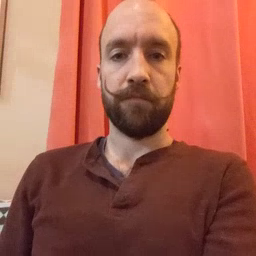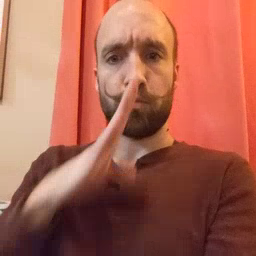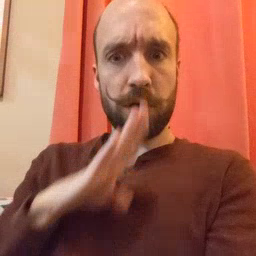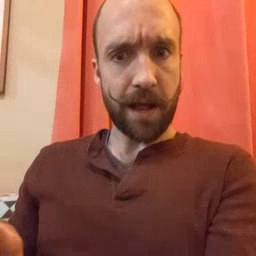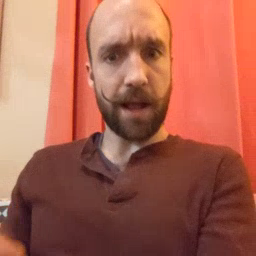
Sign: quiet